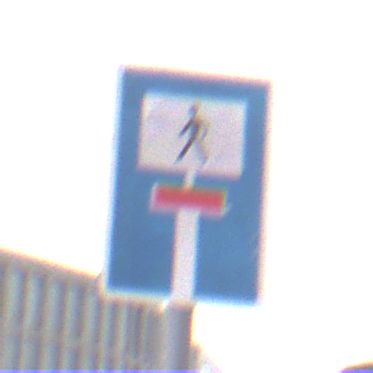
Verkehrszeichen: SackgasseFussgaengerDurchlaessig
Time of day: MorningAfternoon
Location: Outdoor (Urban)
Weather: Overcast
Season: NotSpecified
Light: Natural